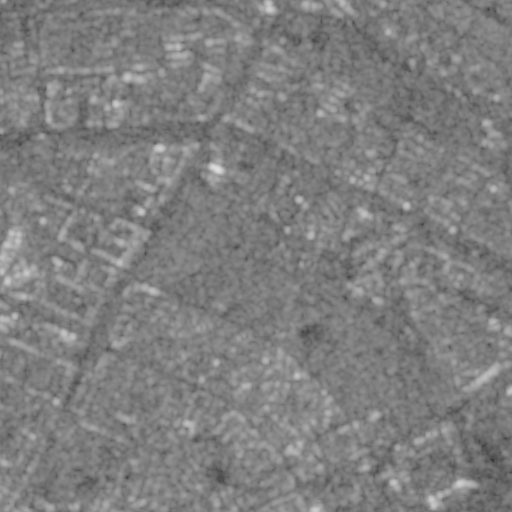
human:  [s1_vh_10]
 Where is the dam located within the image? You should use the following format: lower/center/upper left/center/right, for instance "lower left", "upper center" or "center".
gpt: The dam is located in the lower right of the image.
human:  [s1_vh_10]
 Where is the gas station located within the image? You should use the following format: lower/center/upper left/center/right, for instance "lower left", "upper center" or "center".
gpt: The gas station is located in the upper left of the image.
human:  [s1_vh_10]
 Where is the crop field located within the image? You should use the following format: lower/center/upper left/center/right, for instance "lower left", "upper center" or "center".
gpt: There is no crop field in the image.

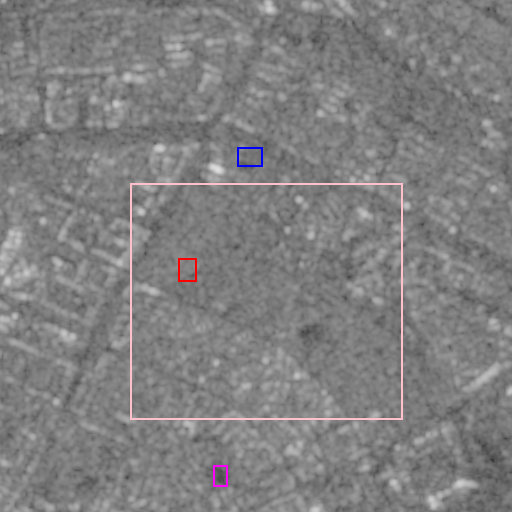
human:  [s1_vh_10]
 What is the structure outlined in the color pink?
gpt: The structure outlined in pink is a park.
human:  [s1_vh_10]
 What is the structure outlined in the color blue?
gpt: The structure outlined in blue is a parking lot.
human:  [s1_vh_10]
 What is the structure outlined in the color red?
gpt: The structure outlined in red is a power substation.
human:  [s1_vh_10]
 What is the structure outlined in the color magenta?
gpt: The structure outlined in magenta is a track.
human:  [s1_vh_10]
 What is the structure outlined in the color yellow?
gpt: There is no yellow outline.